Field crop: maize
Growth stage: 2
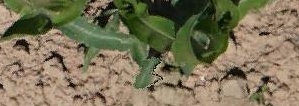
Species: maize